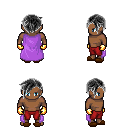
a pixel art fantasy rpg character, male body template, human, dark skin, lavender cape, red pants, gray pixie cut hairstyle, gold gloves, brown slippers, four views (front, back, left, right), 2x2 character sprite sheet, small pixel art, hard edges, no anti-aliasing